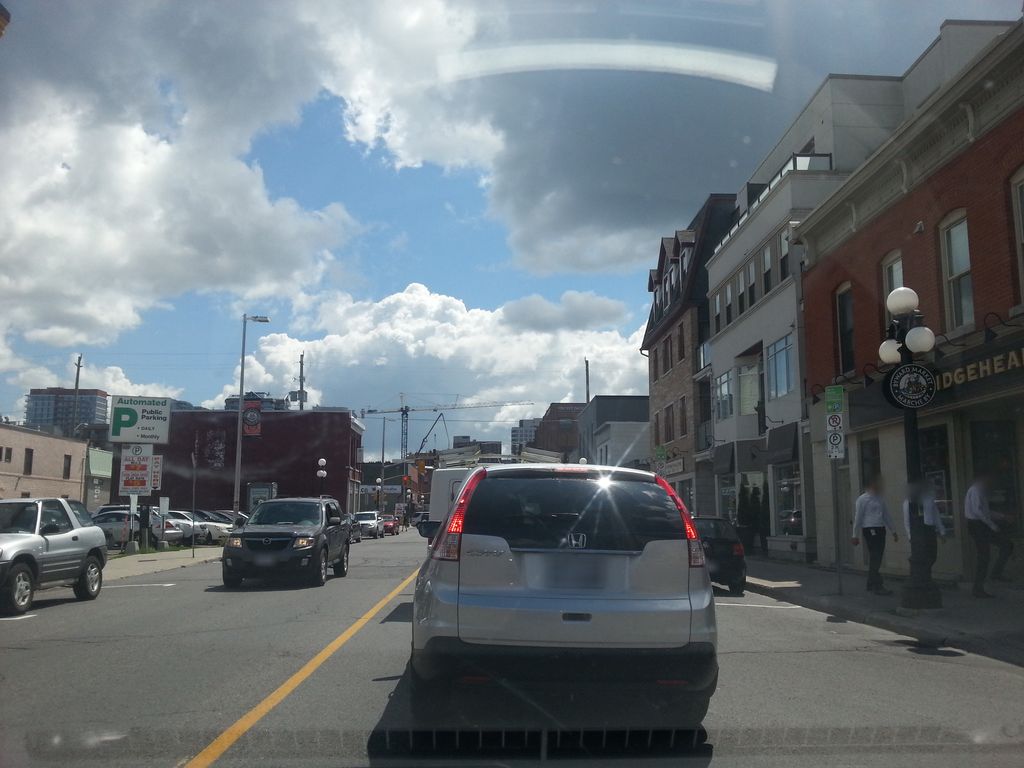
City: ottawa-gatineau